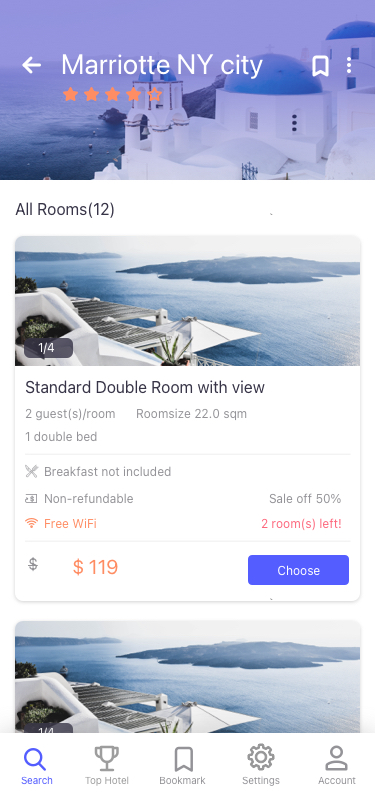
Text in this UI design:
Marriotte NY city
2 guest(s)/room
1 double bed
Breakfast not included
Non-refundable
Free WiFi
2 room(s) left!
Sale off 50%
Roomsize 22.0 sqm
Standard Double Room with view
Choose
$ 219

$ 119

1/4
2 guest(s)/room
Roomsize 22.0 sqm
Standard Double Room with view
1/4
Account
Bookmark
Search
Settings
Top Hotel
All Rooms(12)